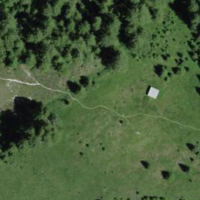
EUNIS habitat code: 26
Species observed at this site:
Laserpitium latifolium